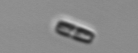
Label: pennate